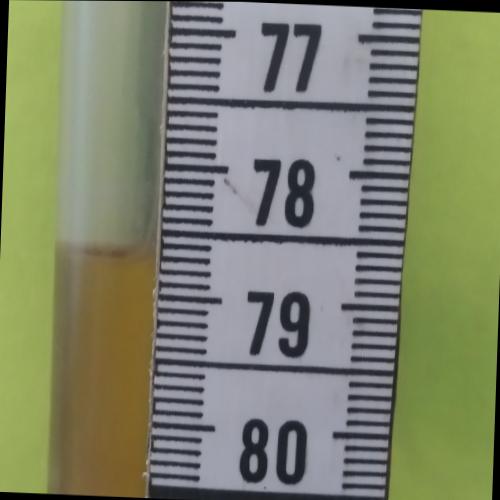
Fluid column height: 78.7 cm